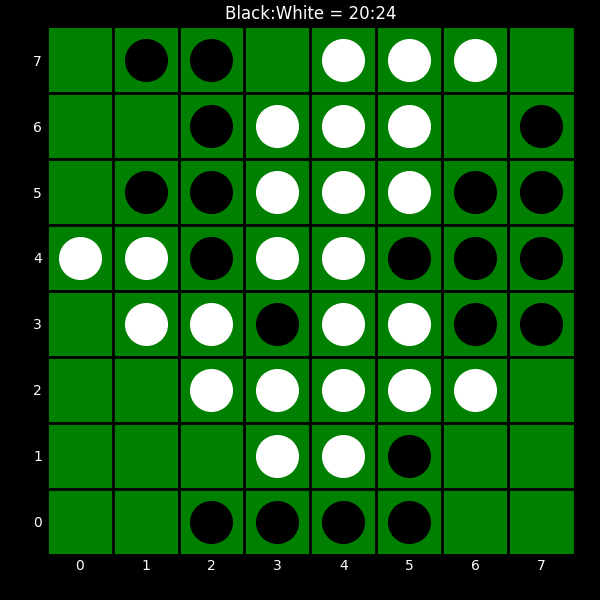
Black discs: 20
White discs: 24